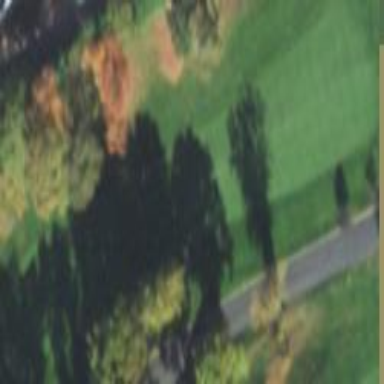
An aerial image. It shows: Scenic golf fairway.